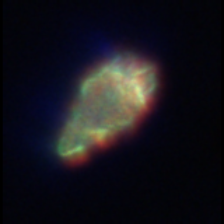
Taxon: Ciliates
Group: Other